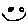
Label: smiley face